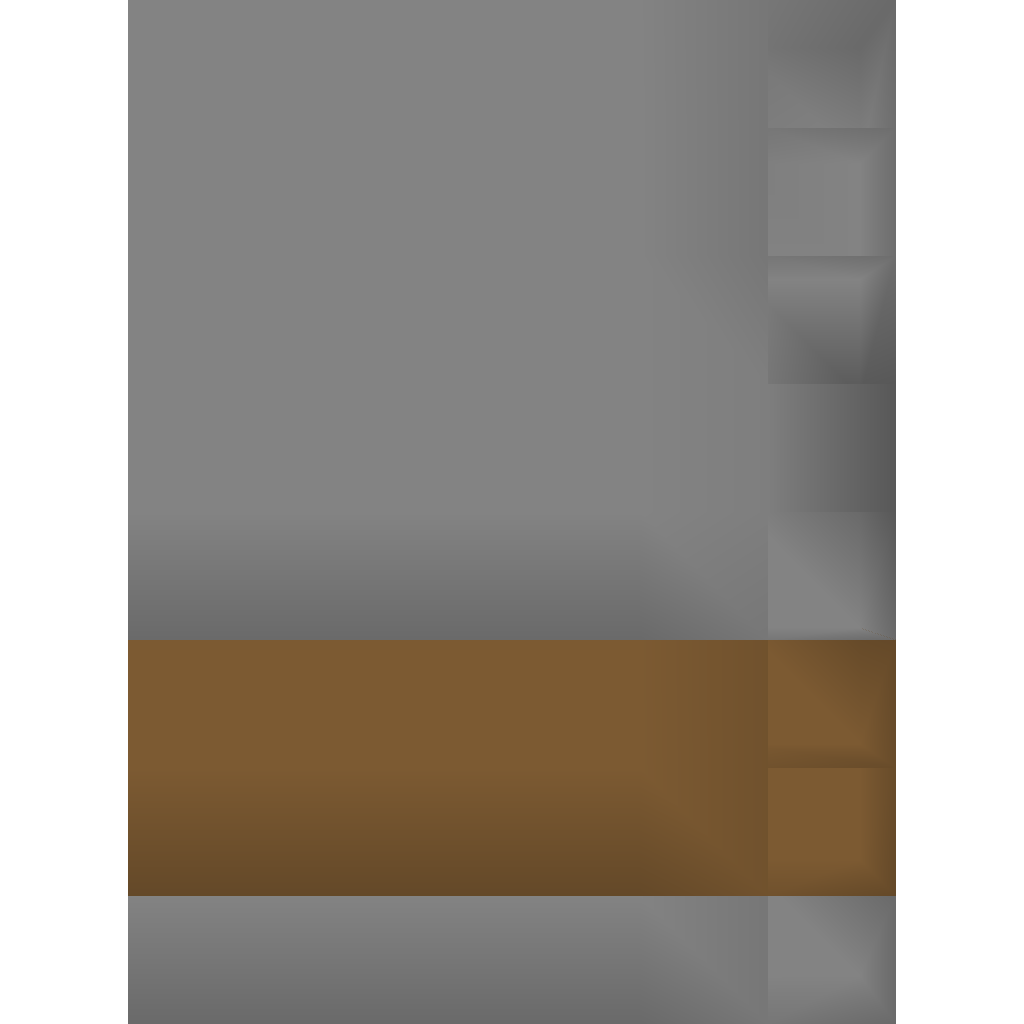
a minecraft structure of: earth/ stone prison block